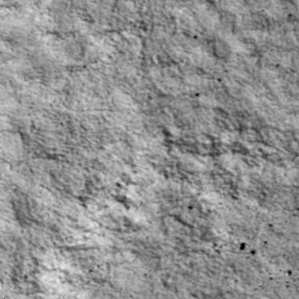
Label: non_frost